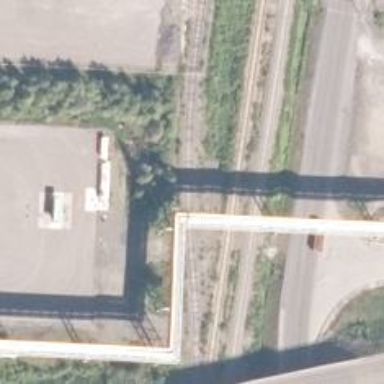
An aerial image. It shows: Wedge used for railway derailment.